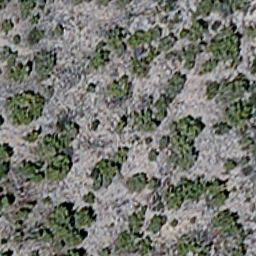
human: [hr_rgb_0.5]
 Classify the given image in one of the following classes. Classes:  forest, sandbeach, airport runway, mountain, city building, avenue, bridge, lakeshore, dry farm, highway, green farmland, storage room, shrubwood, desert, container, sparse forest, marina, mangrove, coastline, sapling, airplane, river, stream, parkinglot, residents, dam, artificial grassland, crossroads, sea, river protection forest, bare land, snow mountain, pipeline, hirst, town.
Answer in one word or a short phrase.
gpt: sparse forest